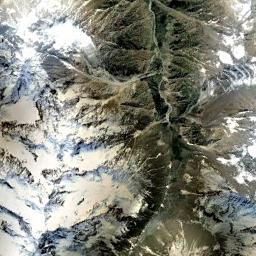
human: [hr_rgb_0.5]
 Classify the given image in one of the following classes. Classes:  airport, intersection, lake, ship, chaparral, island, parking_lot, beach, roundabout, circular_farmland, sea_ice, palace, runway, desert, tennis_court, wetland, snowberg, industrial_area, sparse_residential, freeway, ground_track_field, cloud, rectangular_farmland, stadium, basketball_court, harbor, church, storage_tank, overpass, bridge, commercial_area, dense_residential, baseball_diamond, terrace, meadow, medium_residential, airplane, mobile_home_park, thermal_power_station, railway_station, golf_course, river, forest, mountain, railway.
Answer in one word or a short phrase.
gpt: snowberg